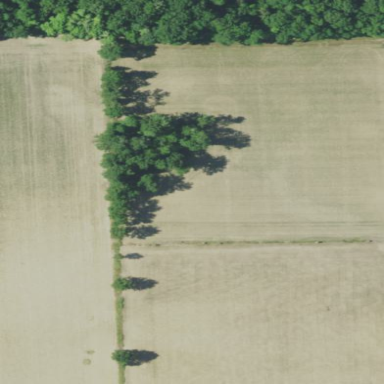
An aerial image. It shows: Beautiful woodland area.